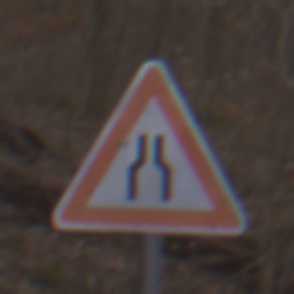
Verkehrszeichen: VerengteFahrbahn
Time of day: MorningAfternoon
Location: Outdoor (Nature)
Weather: Overcast
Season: Autumn
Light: Natural